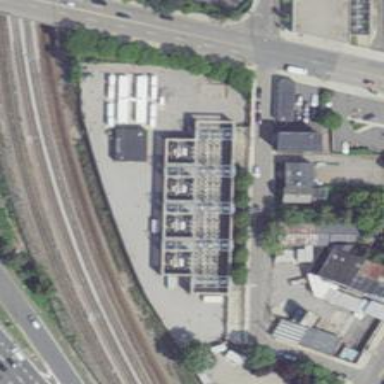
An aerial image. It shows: Distribution-level power substation.